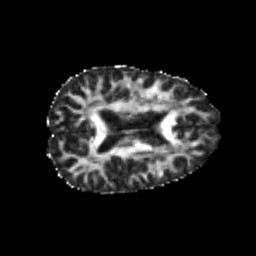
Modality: FA
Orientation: axial
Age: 25
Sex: female
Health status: healthy
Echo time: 0.074 s